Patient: sex M, age 43
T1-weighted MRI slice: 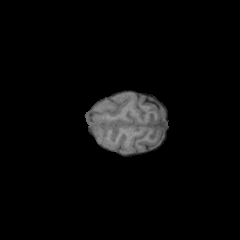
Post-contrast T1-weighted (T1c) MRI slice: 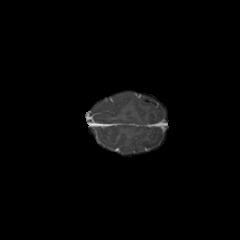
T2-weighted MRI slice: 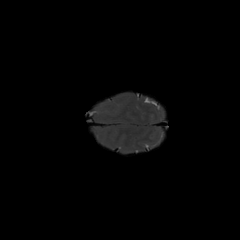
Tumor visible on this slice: no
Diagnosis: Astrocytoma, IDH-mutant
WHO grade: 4